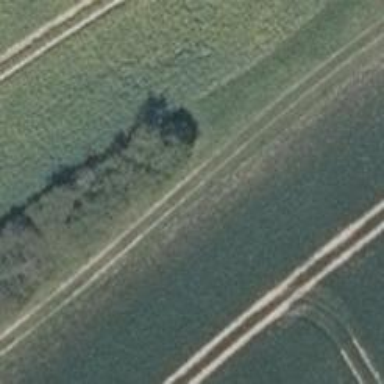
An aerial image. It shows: Row of trees in natural setting.